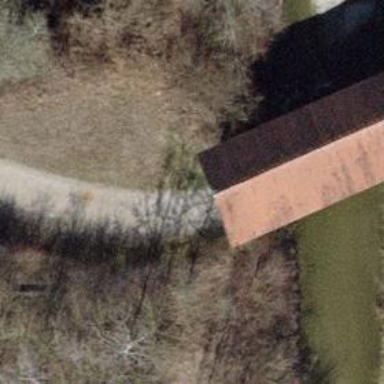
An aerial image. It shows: Footway bridge with grade2 tracktype and beam structure.